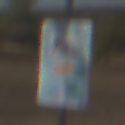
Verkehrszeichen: SackgasseRadverkehrFussgaengerDurchlaessig
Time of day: MorningAfternoon
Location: Outdoor (Nature)
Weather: PartlyCloudy
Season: NotSpecified
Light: Natural